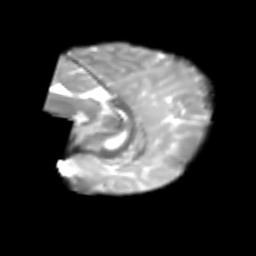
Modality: T2w
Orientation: sagittal
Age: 7
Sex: male
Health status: healthy